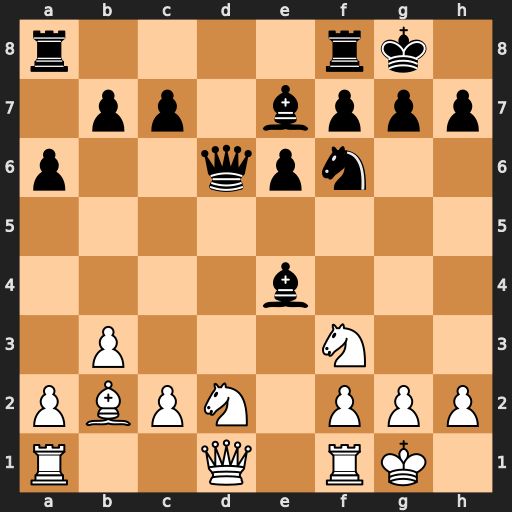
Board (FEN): r4rk1/1pp1bppp/p2qpn2/8/4b3/1P3N2/PBPN1PPP/R2Q1RK1
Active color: w
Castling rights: -
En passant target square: -
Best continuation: Bxf6 gxf6 Nxe4